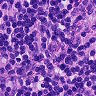
Metastatic tissue present: no